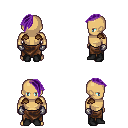
a pixel art fantasy rpg character, male body template, human, tanned skin, leather shoulder armor, robe skirt, purple long mohawk hairstyle, metal gloves, black shoes, four views (front, back, left, right), 2x2 character sprite sheet, small pixel art, hard edges, no anti-aliasing